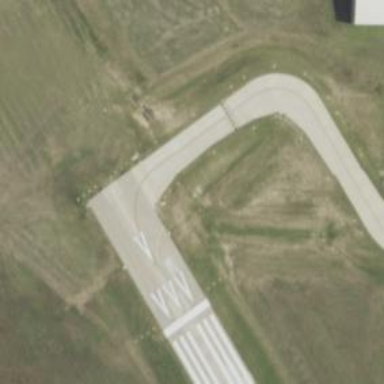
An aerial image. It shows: View of taxiway at the airport.